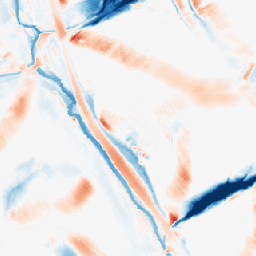
Category: morphological
Decomposition family: morphological_diamond
Decomposition parameters: operation: average
radius: 20
Upsampling method: nearest
Upsampling parameters: scale: 8
Upsampling scale: 8